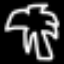
Label: palm tree